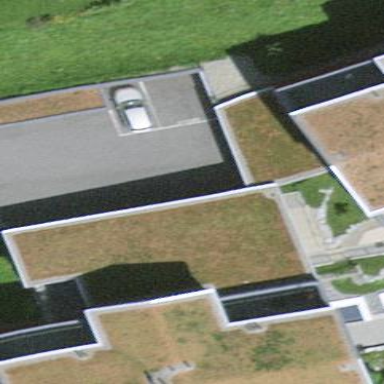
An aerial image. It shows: View of roof of building.